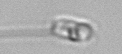
Label: Chaetoceros_throndsenii